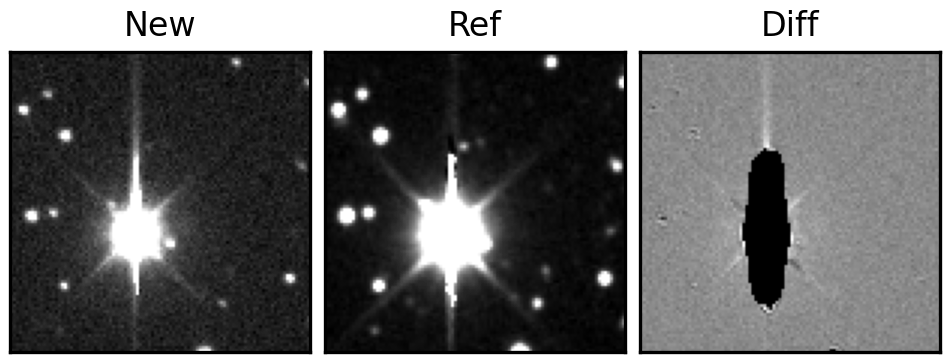
Label: bogus